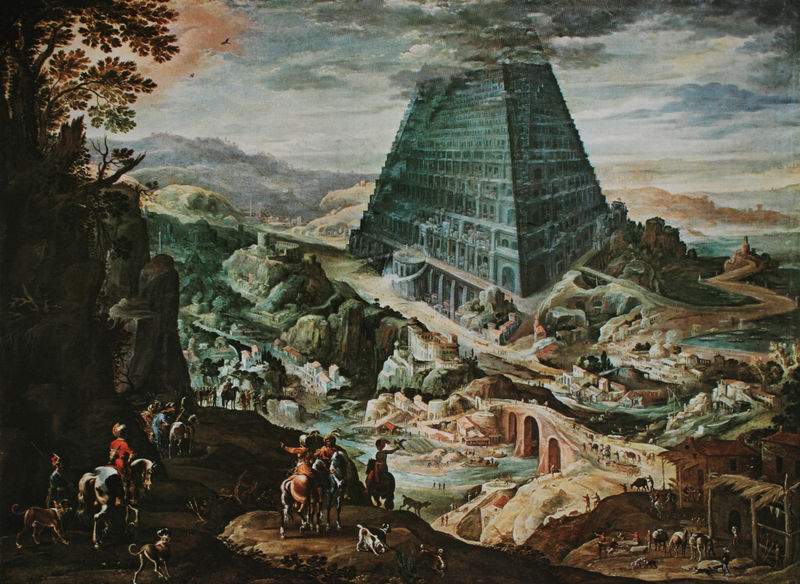
Titel: Turmbau zu Babel
Künstler: Paul Bril
Standort: Würzburg
Institution: Festung Marienberg
Schlagwörter: baum, berg, felsen, himmel, wolken, bäume, fluss, frauen, landschaft, menschen, männer, straße, blick, gebäude, haus, hund, hunde, mensch, steine, ferne, horizont, häuser, brücke, tal, pferd, pferde, reiter, turm, berge, fels, hütten, arbeiter, soldaten, burg, pyramide, fantasie, babel, baustelle, turmbau